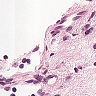
Metastatic tissue present: no